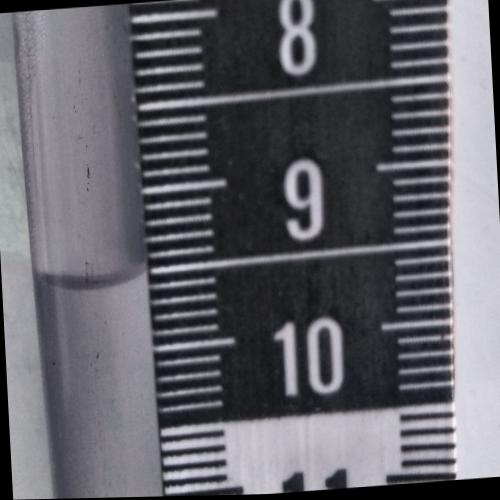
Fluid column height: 9.5 cm